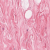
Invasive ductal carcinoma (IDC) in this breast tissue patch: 0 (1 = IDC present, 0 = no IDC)